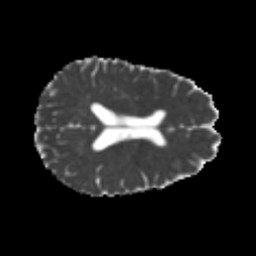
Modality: MD
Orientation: axial
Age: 24
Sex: female
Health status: healthy
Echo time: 0.074 s